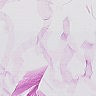
Metastatic tissue present: no